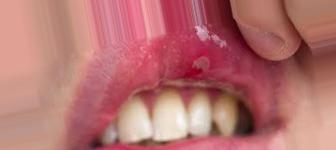
Condition: Mouth Ulcer